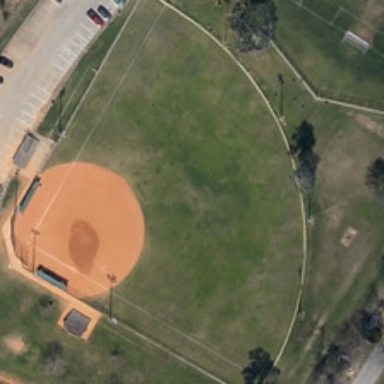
The fan shaped baseball field which a khaki circular infield is next to a road .